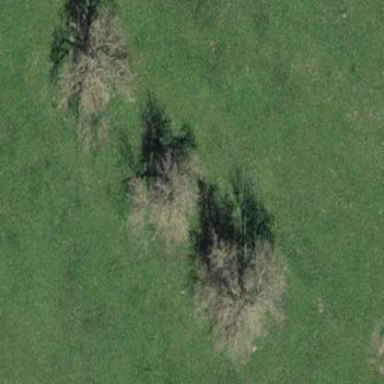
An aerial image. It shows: Orchard.